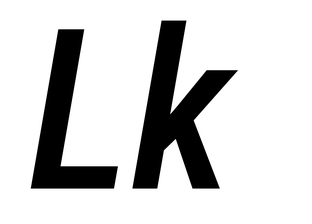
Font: Roboto-Italic_Condensed_Medium_Italic